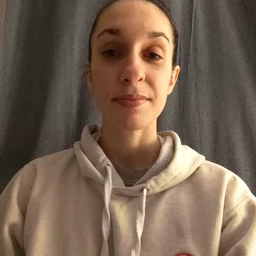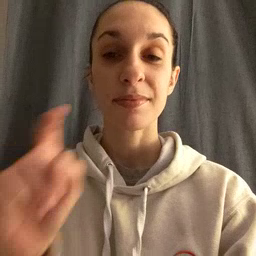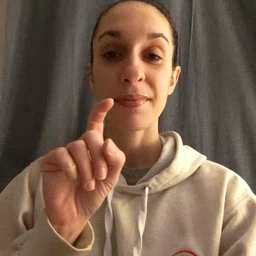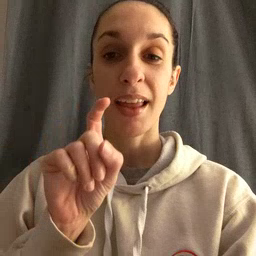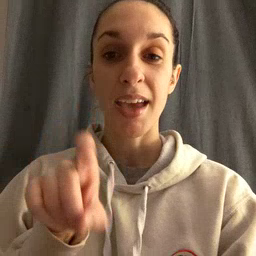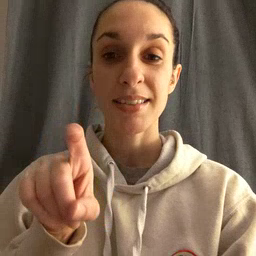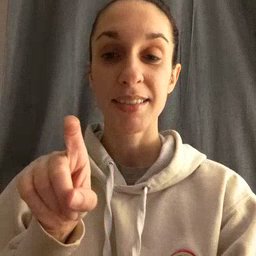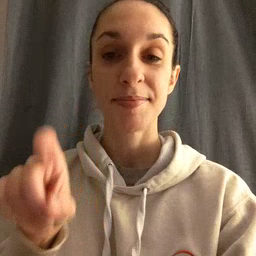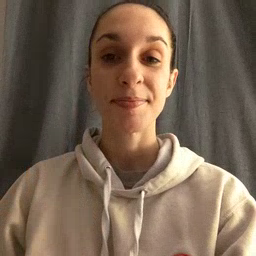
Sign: closet